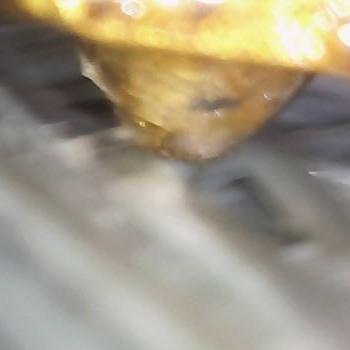
Flow rate: 300%